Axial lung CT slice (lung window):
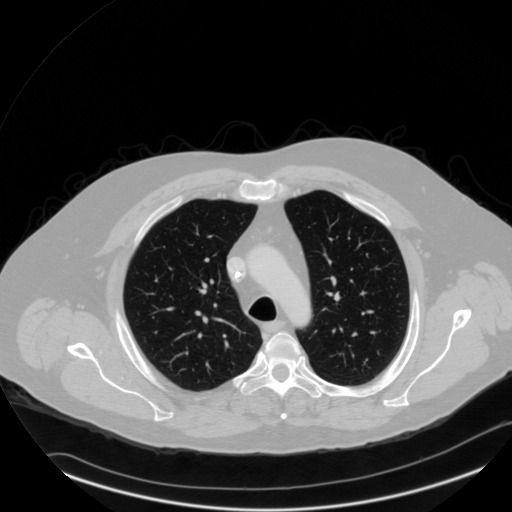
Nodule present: no